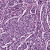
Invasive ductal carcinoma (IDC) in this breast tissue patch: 1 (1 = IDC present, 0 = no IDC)